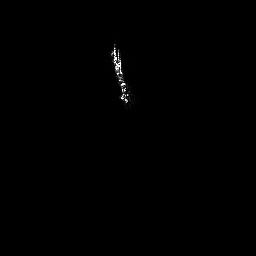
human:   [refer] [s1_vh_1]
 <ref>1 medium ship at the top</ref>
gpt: <box>[[41, 14, 50, 40, 0]]</box>